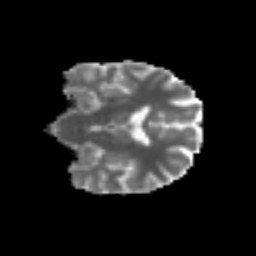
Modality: MD
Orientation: coronal
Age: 67
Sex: female
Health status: ill
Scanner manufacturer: siemens
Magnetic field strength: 3 T
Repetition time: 8.7 s
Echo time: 0.11 s